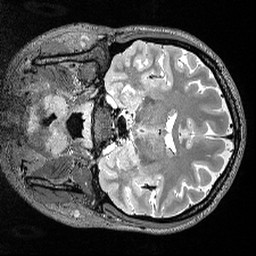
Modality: T2w
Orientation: coronal
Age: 22
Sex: female